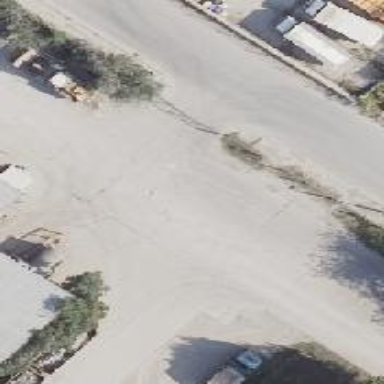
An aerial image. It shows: Concrete service road.